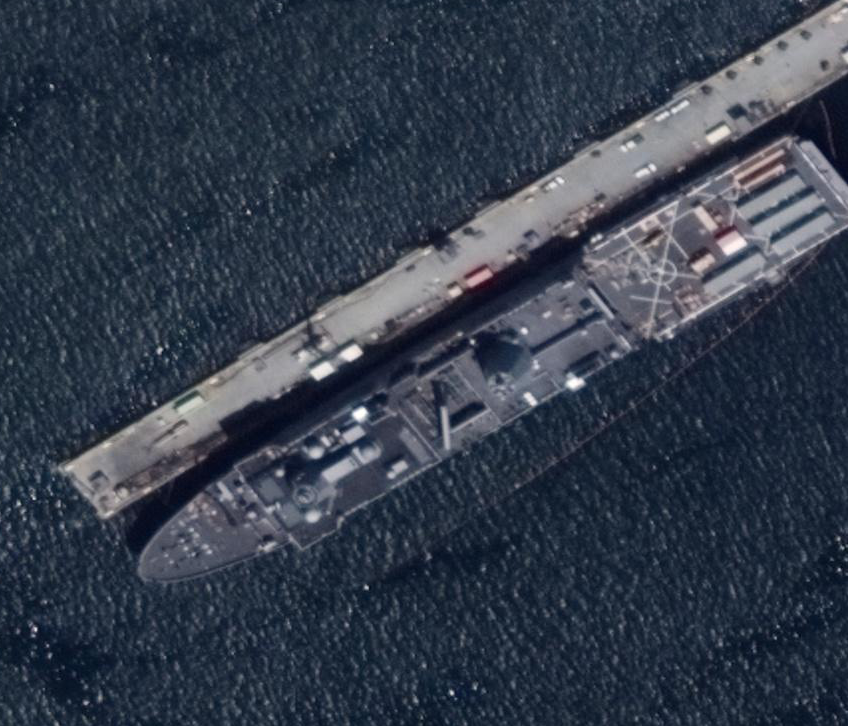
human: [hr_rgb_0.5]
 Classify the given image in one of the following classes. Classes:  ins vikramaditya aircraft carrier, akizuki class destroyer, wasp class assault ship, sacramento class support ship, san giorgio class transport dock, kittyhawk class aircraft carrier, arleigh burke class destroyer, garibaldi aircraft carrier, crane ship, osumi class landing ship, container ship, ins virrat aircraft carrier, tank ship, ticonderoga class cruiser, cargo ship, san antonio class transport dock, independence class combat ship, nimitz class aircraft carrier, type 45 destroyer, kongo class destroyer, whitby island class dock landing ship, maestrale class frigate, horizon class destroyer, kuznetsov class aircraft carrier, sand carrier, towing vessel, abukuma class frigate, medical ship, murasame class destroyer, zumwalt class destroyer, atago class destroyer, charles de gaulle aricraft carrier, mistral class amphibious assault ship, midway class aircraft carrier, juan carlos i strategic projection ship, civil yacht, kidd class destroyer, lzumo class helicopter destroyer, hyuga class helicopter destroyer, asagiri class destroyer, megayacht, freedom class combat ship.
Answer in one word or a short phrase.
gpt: San Antonio class transport dock